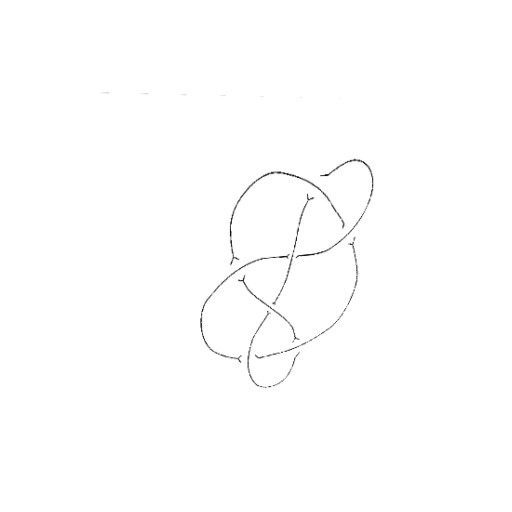
Crossing number: 7